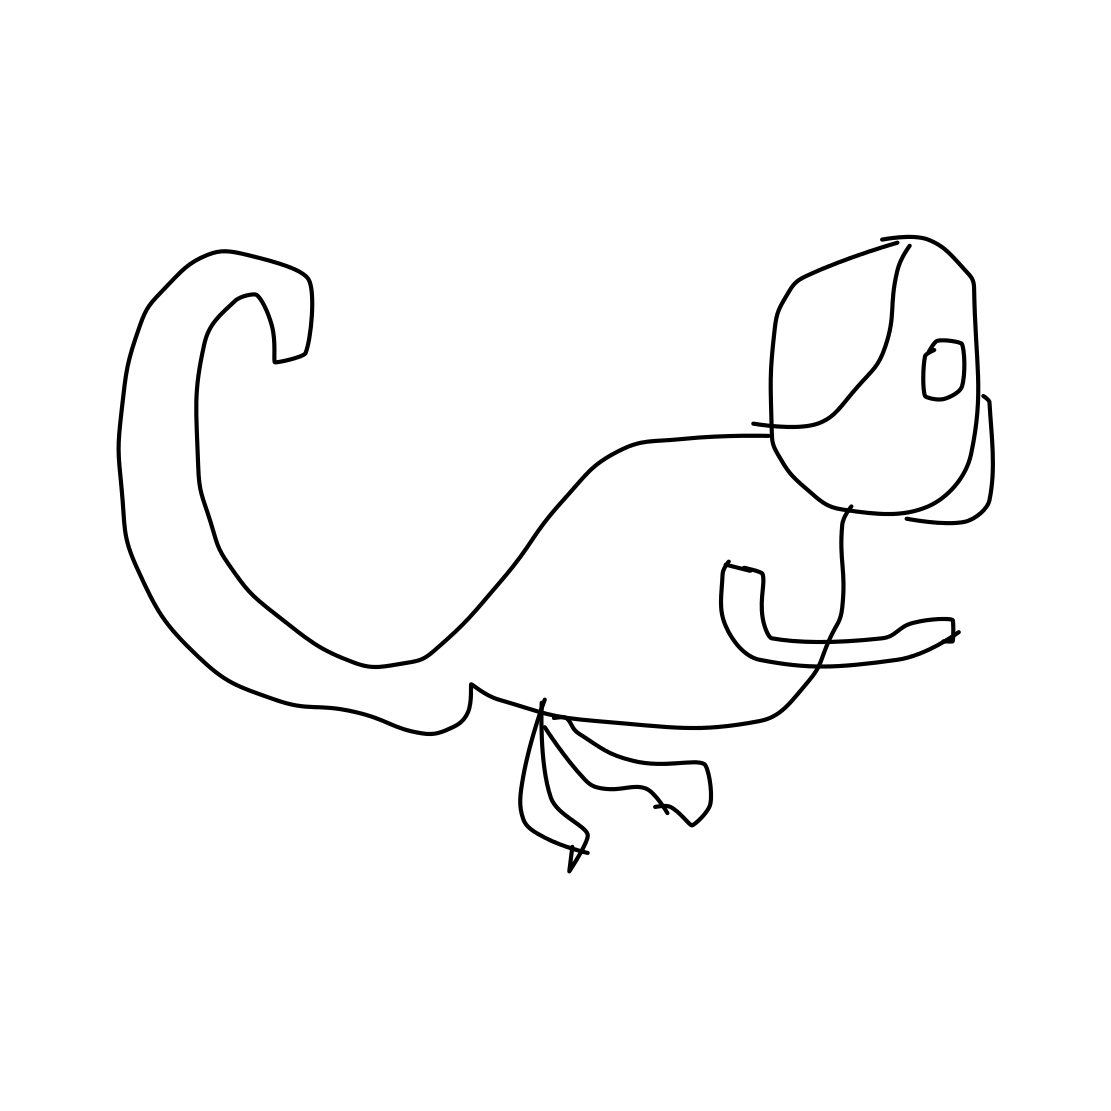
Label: monkey